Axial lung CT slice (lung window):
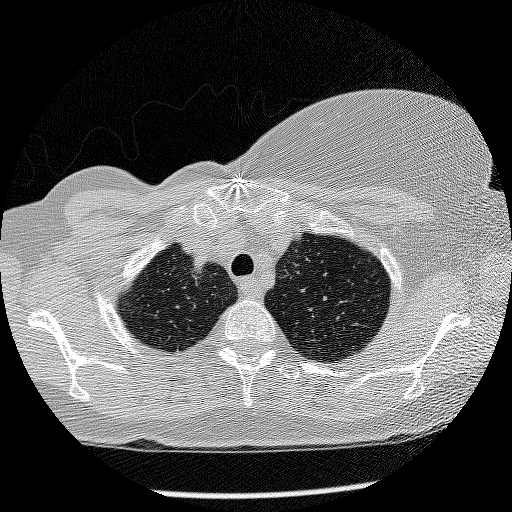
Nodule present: no